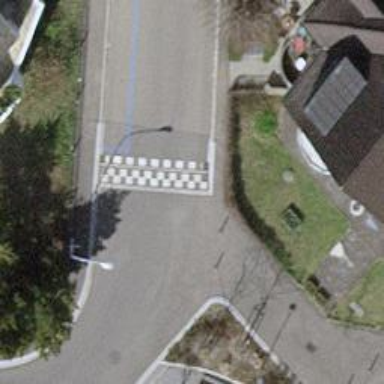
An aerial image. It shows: Unmarked crossing with traffic calming table on the road.